Field crop: tomato
Growth stage: 1
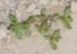
Species: portulaca